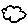
Label: cloud